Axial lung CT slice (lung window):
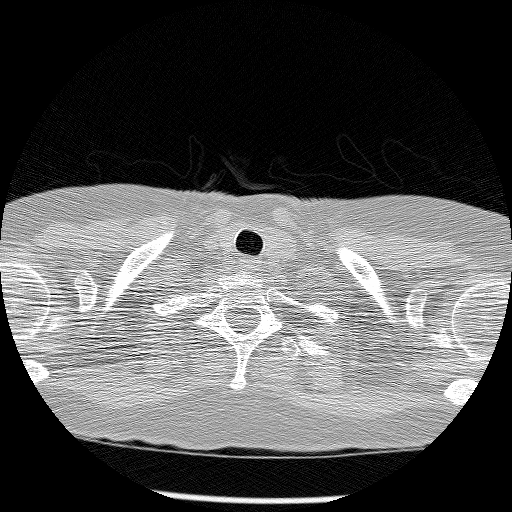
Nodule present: no